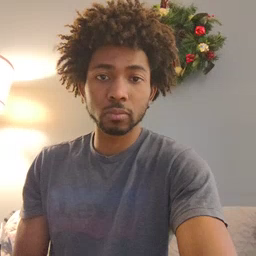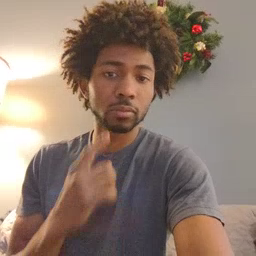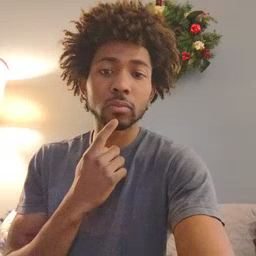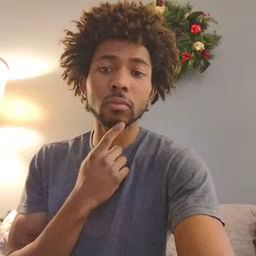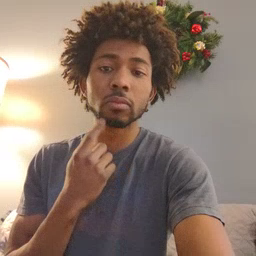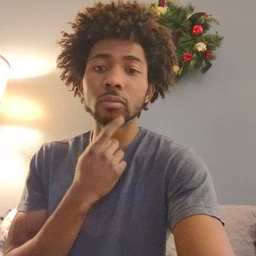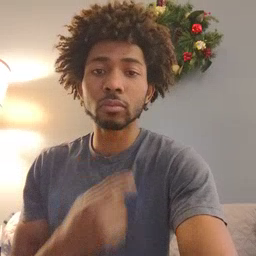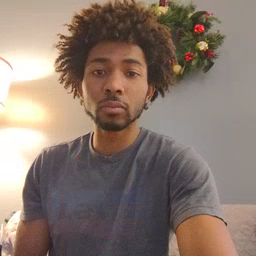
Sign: chin